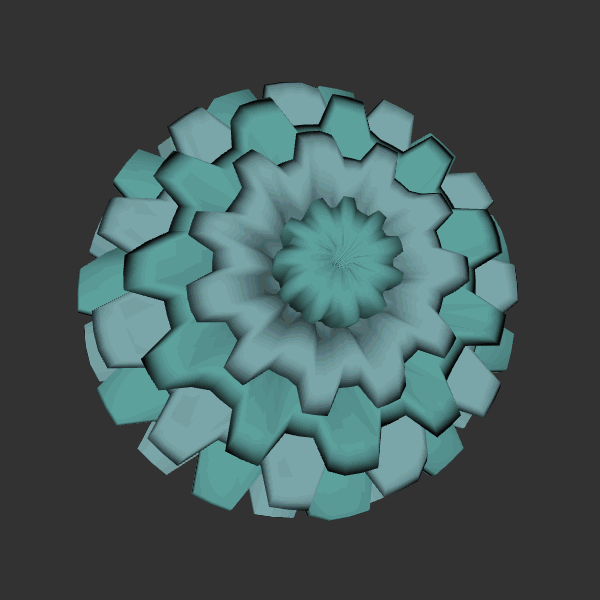
Background: dark